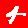
Digit: 4